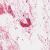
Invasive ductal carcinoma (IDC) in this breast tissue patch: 0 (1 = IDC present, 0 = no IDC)